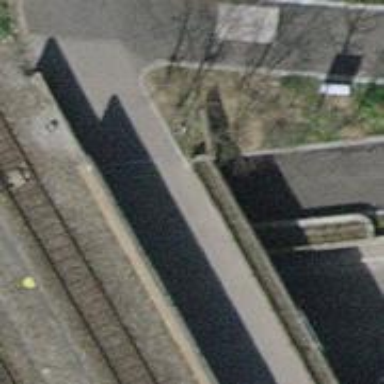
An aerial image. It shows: Footway tunnel with asphalt surface.